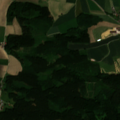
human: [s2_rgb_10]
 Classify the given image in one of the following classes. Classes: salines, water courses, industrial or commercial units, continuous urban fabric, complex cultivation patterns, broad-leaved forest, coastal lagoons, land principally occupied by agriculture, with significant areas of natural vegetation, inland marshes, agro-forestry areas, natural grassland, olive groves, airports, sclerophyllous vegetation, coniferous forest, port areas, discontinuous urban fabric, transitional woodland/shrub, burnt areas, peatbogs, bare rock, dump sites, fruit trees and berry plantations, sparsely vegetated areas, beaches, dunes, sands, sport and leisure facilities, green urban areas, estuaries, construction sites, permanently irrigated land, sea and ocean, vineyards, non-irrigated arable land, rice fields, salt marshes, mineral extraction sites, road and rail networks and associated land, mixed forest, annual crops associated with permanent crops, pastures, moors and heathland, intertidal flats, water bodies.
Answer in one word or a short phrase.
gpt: discontinuous urban fabric, non-irrigated arable land, pastures, complex cultivation patterns, coniferous forest